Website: bh-photo
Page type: address-validator
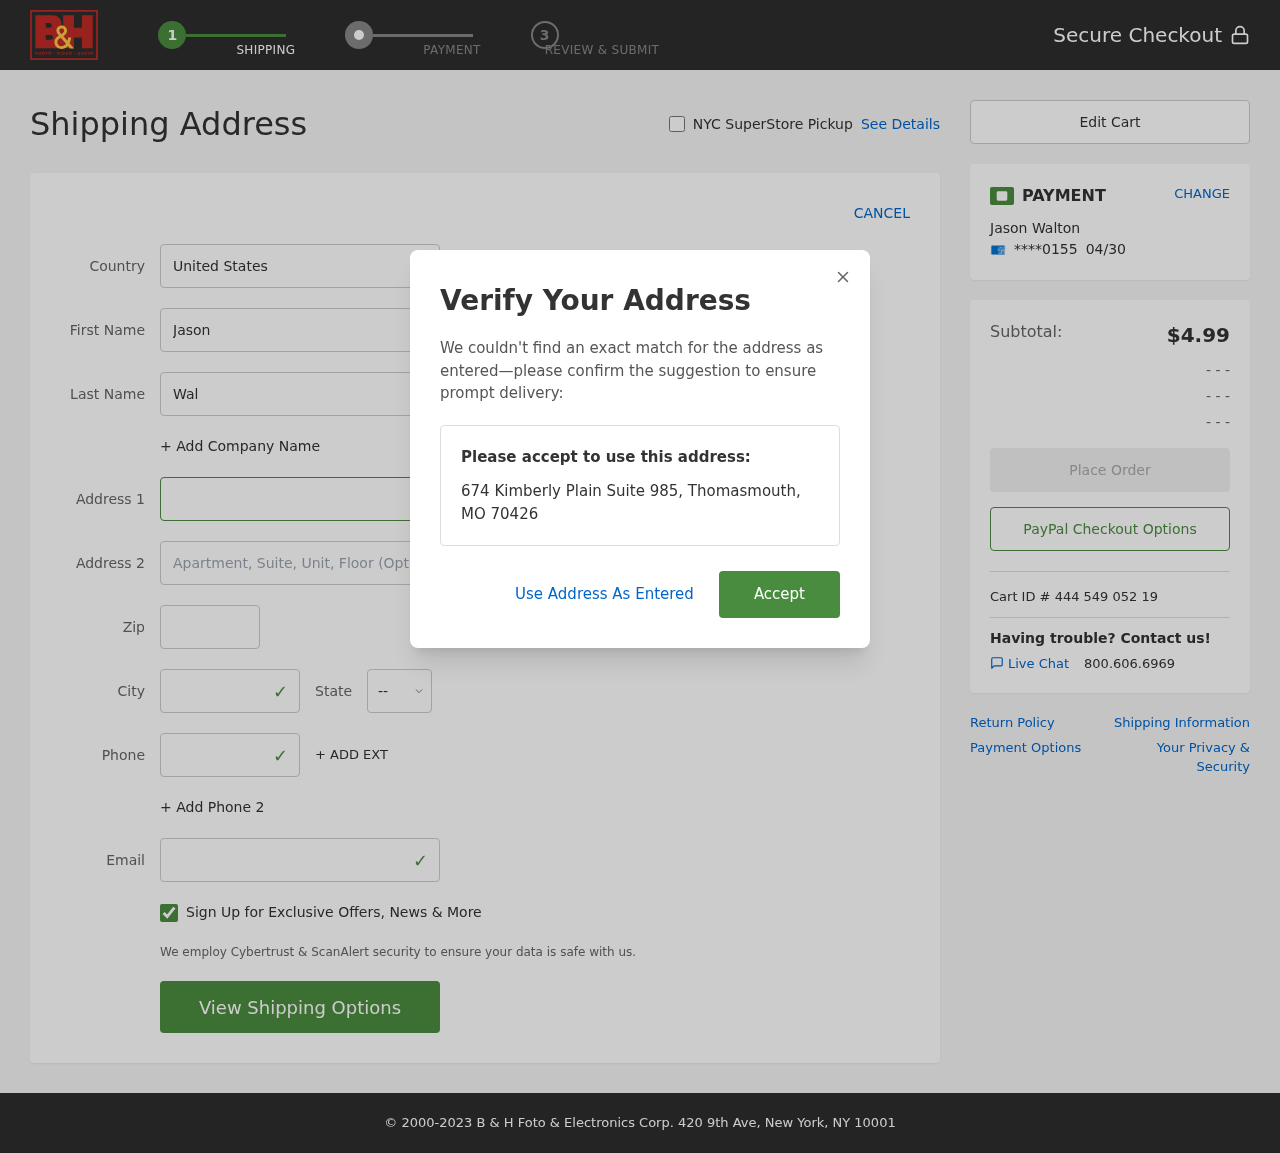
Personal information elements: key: PII_CARD_EXPIRY
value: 04/30
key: PII_CARD_LAST4
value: ****0155
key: PII_CITY
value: Thomasmouth
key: PII_COUNTRY
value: United States
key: PII_EMAIL
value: jason.walton@yahoo.com
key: PII_FIRSTNAME
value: Jason
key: PII_FULLNAME
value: Jason Walton
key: PII_LASTNAME
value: Walton
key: PII_PHONE
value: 4529187743
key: PII_POSTCODE
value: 70426
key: PII_STATE_ABBR
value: MO
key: PII_STREET
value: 674 Kimberly Plain Suite 985
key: PII_CITY_STATE_ZIP
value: Thomasmouth, MO 70426
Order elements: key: ORDER_SUBTOTAL
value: $4.99
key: ORDER_ID
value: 444 549 052 19